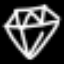
Label: diamond